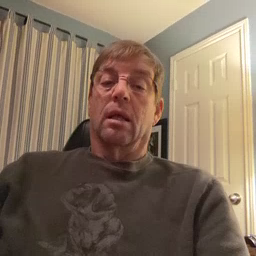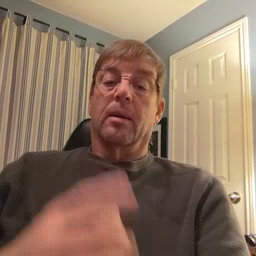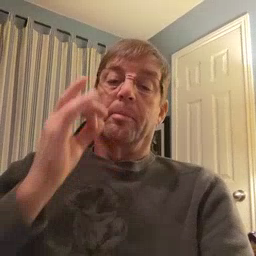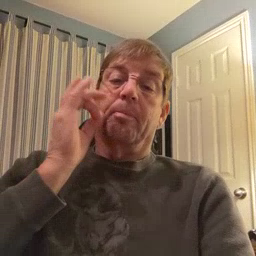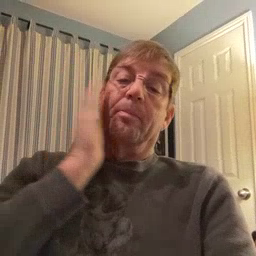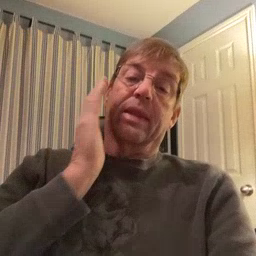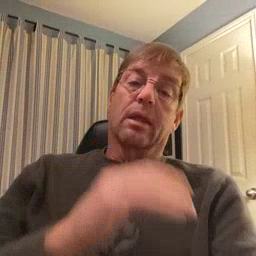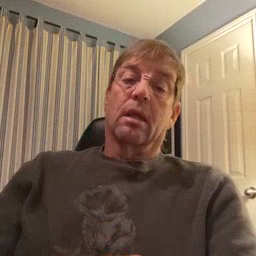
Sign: bee